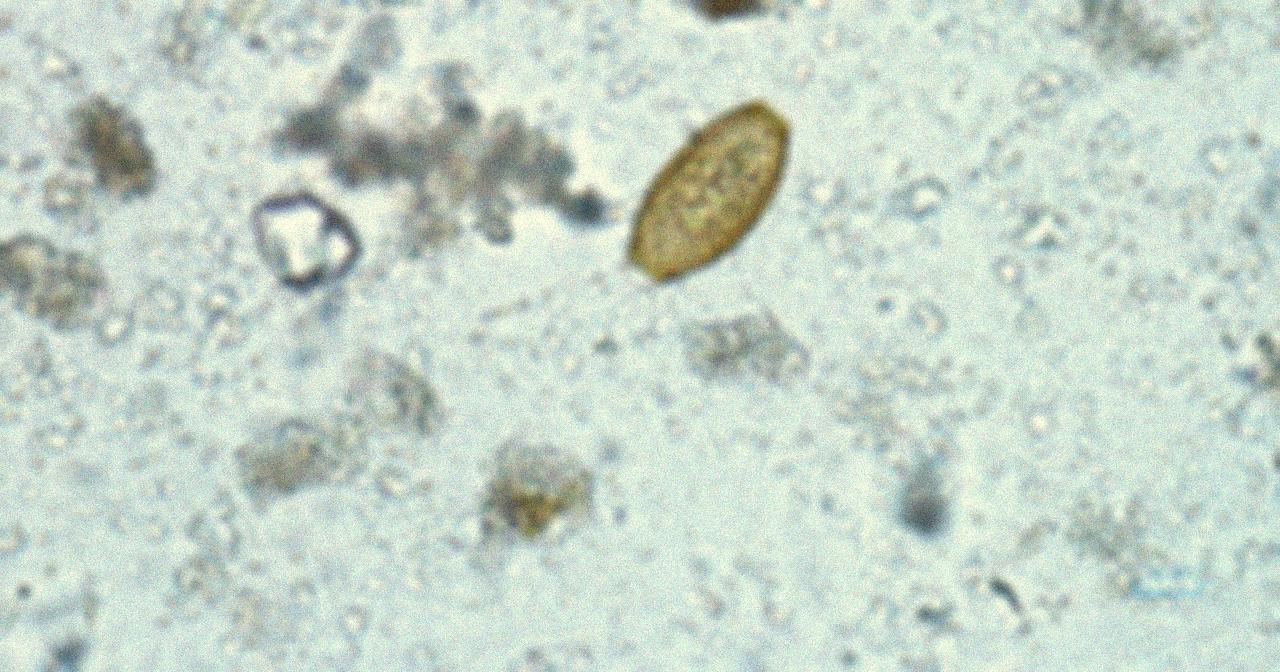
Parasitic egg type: Trichuris trichiura